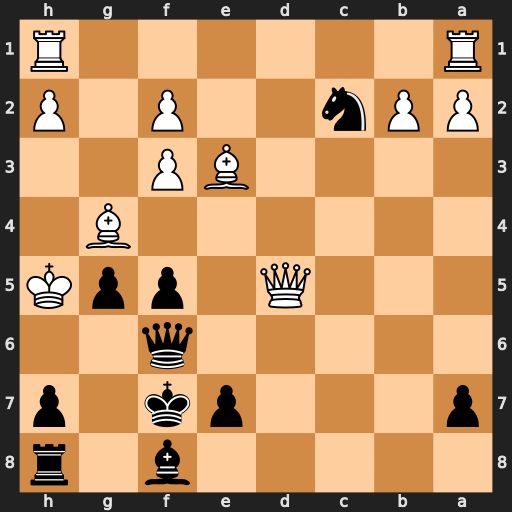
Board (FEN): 5b1r/p3pk1p/5q2/3Q1ppK/6B1/4BP2/PPn2P1P/R6R
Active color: b
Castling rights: -
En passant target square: -
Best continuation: e6 Bxg5 Qg6+ Kh4 exd5